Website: walmart
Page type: receipt
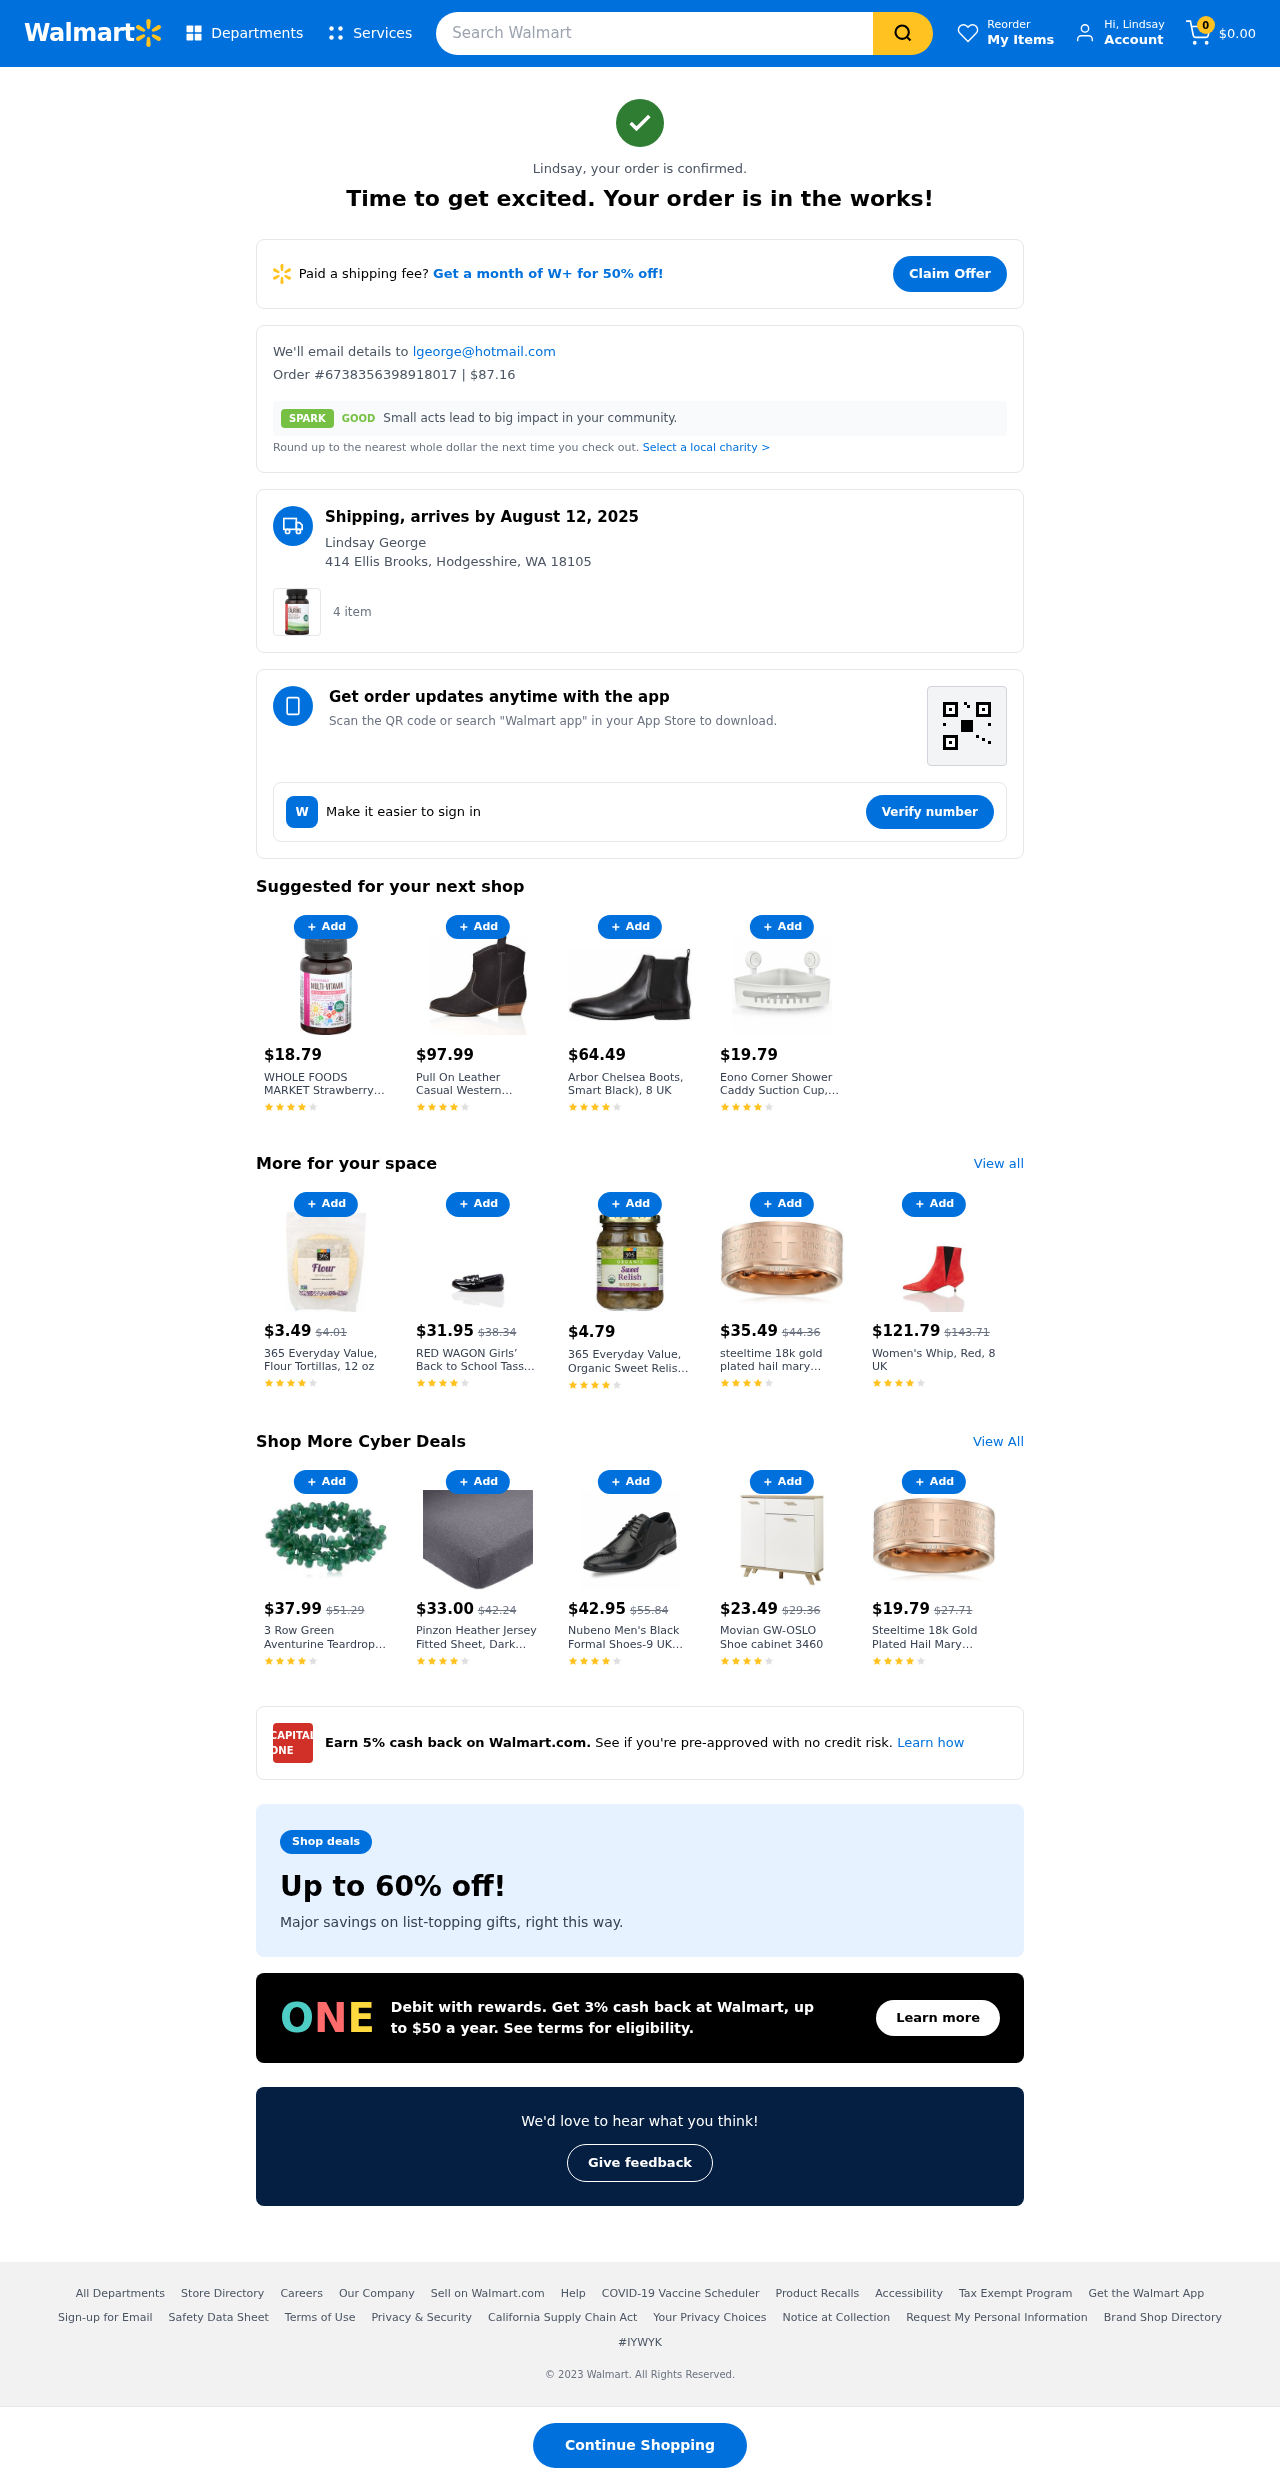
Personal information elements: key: PII_EMAIL
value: lgeorge@hotmail.com
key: PII_FIRSTNAME
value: Lindsay
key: PII_FULLNAME
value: Lindsay George
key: PII_ADDRESS
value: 414 Ellis Brooks, Hodgesshire, WA 18105
Product elements: key: PRODUCT10_NAME
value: Women's Whip, Red, 8 UK
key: PRODUCT10_PRICE
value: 121.79
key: PRODUCT11_NAME
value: Bourge Men's Canton-15 Black Floaters-7 UK (41 EU) (8 US) (Canton-15-07)
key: PRODUCT11_PRICE
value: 69.79
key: PRODUCT12_NAME
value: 3 Row Green Aventurine Teardrop Stretch Bracelet 7.5"
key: PRODUCT12_PRICE
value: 37.99
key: PRODUCT13_NAME
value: Pinzon Heather Jersey Fitted Sheet, Dark Gray Heather, 140 x 190 x 30 cm
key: PRODUCT13_PRICE
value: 33
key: PRODUCT14_NAME
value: Nubeno Men's Black Formal Shoes-9 UK (43 EU) (2381)
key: PRODUCT14_PRICE
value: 42.95
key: PRODUCT15_NAME
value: Movian GW-OSLO Shoe cabinet 3460
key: PRODUCT15_PRICE
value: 23.49
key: PRODUCT16_NAME
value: Steeltime 18k Gold Plated Hail Mary Prayer Ring, Size 7
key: PRODUCT16_PRICE
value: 19.79
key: PRODUCT17_NAME
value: Fresh Prepared, Chocolate Croissant
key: PRODUCT17_PRICE
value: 2.95
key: PRODUCT1_QUANTITY
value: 4
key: PRODUCT2_NAME
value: WHOLE FOODS MARKET Strawberry Kids Multivitamin Tablets, 90 CT
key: PRODUCT2_PRICE
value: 18.79
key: PRODUCT3_NAME
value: Pull On Leather Casual Western Chelsea Boots, Black), 5 UK
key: PRODUCT3_PRICE
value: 97.99
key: PRODUCT4_NAME
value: Arbor Chelsea Boots, Smart Black), 8 UK
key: PRODUCT4_PRICE
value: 64.49
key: PRODUCT5_NAME
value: Eono Corner Shower Caddy Suction Cup, Organizer Storage Bathroom Shelves No Drilling, Shower Caddy w
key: PRODUCT5_PRICE
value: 19.79
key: PRODUCT6_NAME
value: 365 Everyday Value, Flour Tortillas, 12 oz
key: PRODUCT6_PRICE
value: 3.49
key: PRODUCT7_NAME
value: RED WAGON Girls’ Back to School Tassel Loafers
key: PRODUCT7_PRICE
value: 31.95
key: PRODUCT8_NAME
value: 365 Everyday Value, Organic Sweet Relish, 10 fl oz
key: PRODUCT8_PRICE
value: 4.79
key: PRODUCT9_NAME
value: steeltime 18k gold plated hail mary prayer ring, size 10
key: PRODUCT9_PRICE
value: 35.49
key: PRODUCT6_ORIGINAL_PRICE
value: $4.01
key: PRODUCT7_ORIGINAL_PRICE
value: $38.34
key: PRODUCT9_ORIGINAL_PRICE
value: $44.36
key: PRODUCT10_ORIGINAL_PRICE
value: $143.71
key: PRODUCT11_ORIGINAL_PRICE
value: $85.14
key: PRODUCT12_ORIGINAL_PRICE
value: $51.29
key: PRODUCT13_ORIGINAL_PRICE
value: $42.24
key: PRODUCT14_ORIGINAL_PRICE
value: $55.84
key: PRODUCT15_ORIGINAL_PRICE
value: $29.36
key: PRODUCT16_ORIGINAL_PRICE
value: $27.71
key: PRODUCT17_ORIGINAL_PRICE
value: $3.89
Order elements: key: ORDER_NUM_ITEMS
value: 0
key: ORDER_TOTAL
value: $0.00
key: ORDER_ID
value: #6738356398918017
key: ORDER_TOTAL
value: $87.16
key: ORDER_DELIVERY_DATE
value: August 12, 2025
Search elements: key: HEADER_SEARCH
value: Search Walmart